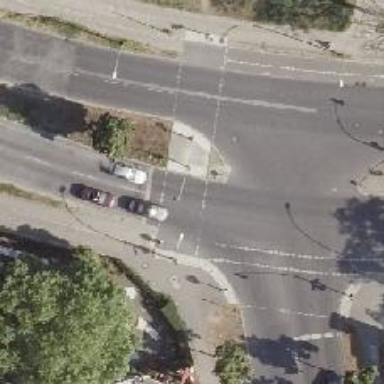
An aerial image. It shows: Road with traffic signals controlling the flow of traffic.